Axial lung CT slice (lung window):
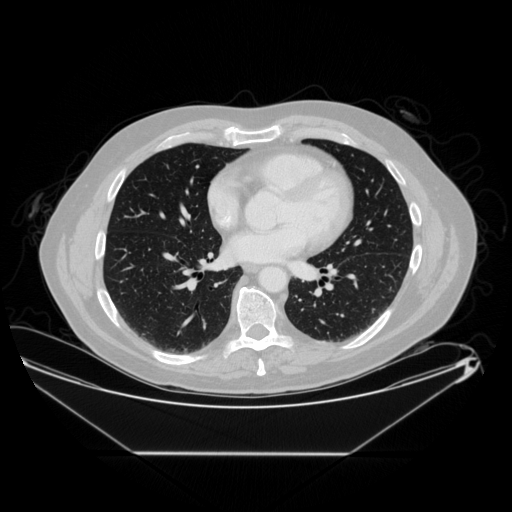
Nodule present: no